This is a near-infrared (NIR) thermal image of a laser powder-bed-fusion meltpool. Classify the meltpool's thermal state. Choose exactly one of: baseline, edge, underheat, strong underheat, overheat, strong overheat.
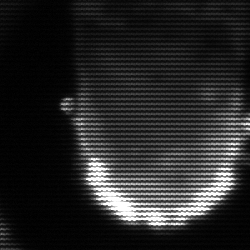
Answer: baseline